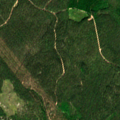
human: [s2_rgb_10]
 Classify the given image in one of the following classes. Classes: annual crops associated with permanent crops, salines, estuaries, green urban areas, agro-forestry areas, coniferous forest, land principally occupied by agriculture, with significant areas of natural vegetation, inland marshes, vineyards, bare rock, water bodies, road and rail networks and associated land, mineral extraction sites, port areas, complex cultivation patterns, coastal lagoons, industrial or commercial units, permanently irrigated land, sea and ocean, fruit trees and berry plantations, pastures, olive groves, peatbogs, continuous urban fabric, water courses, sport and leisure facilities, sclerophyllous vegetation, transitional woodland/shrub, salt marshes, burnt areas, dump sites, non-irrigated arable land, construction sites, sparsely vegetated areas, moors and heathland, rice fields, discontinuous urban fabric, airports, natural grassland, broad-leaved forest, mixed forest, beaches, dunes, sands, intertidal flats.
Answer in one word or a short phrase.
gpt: coniferous forest